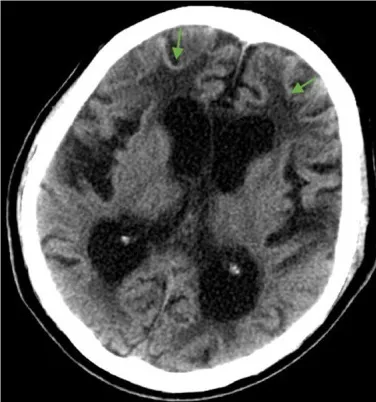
Head CT imaging showing brain atrophy and white matter lesions in the patient. (A) Enlargement of the anterior and posterior horns of the lateral ventricles and widening of the sulcus, with arrows showing white matter lesions around the anterior horns of the lateral ventricles.
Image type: radiology (ct)